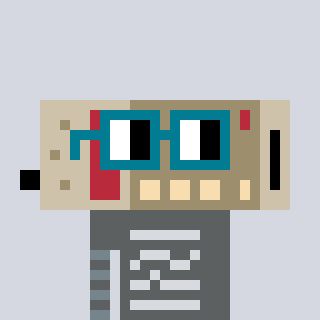
a pixel art character with square dark green glasses, a cordless phone-shaped head and a grayscale-colored body on a cool background